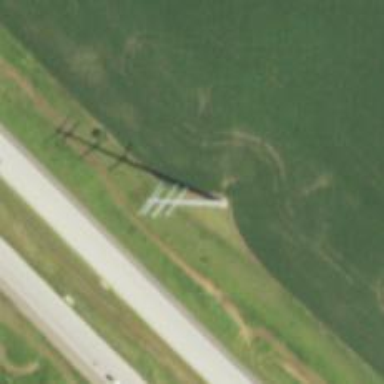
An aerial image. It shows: Power tower.